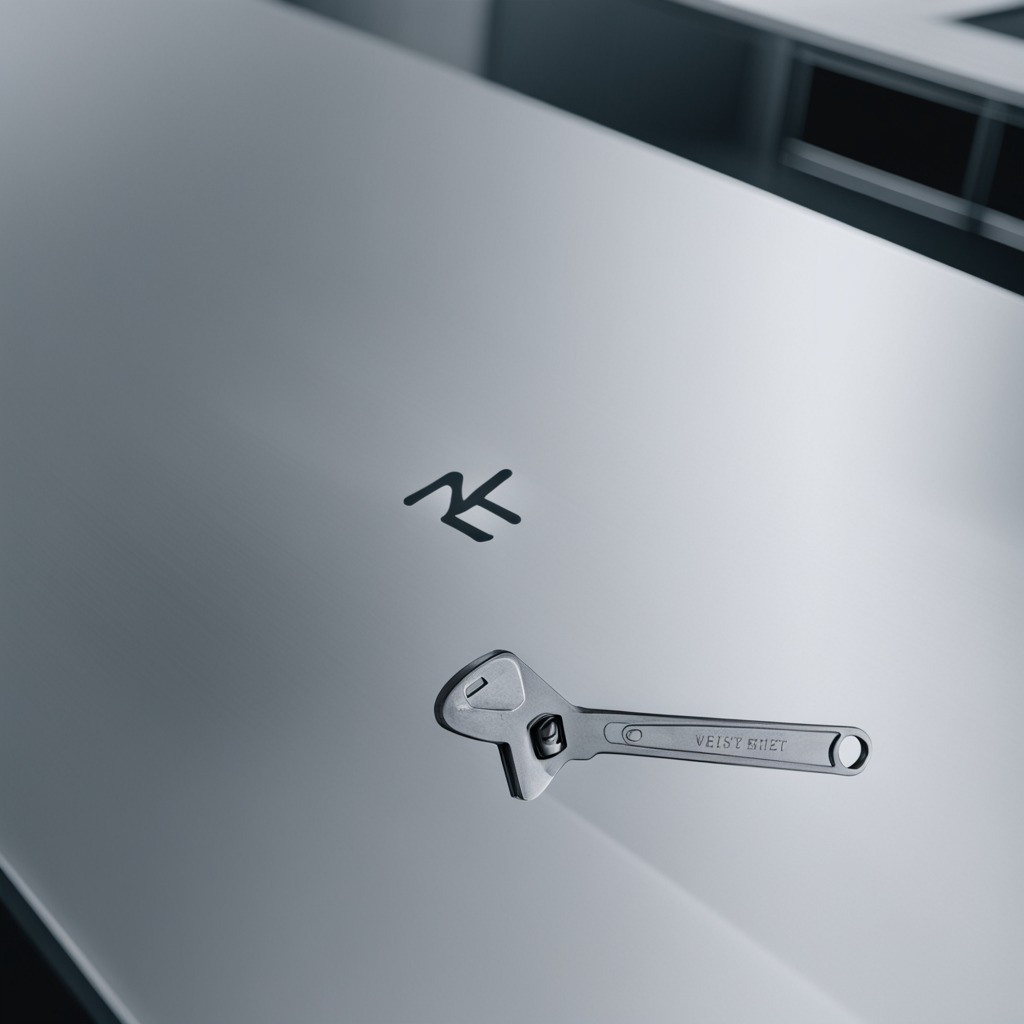
A wrench is lying on a stainless steel table in a high-end prototyping lab.